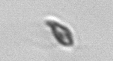
Label: Cryptophyta